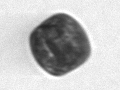
Label: Thalassiosira